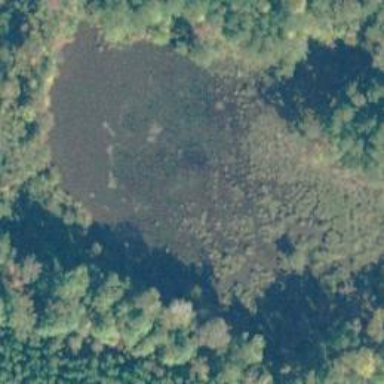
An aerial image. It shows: Wetland area.